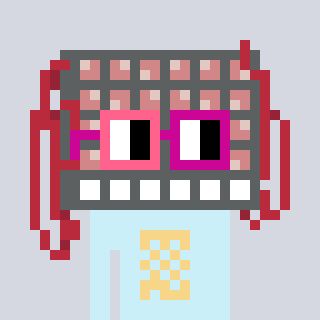
a pixel art character with square pink and red glasses, a turing-shaped head and a cold-colored body on a cool background